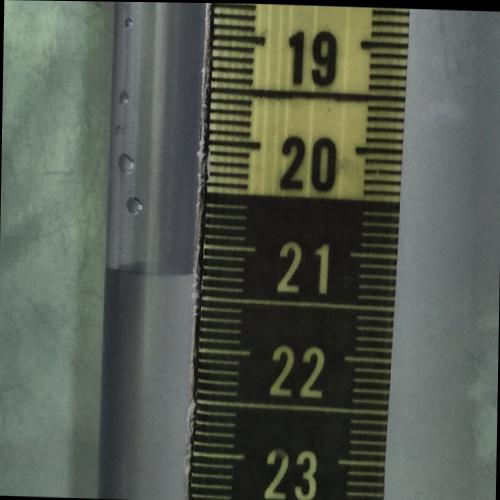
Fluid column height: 21.3 cm